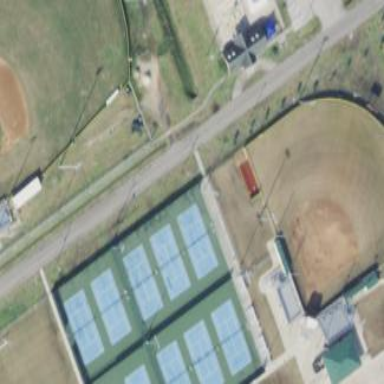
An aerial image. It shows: Tennis court in leisure pitch.